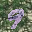
Label: 9